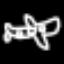
Label: airplane